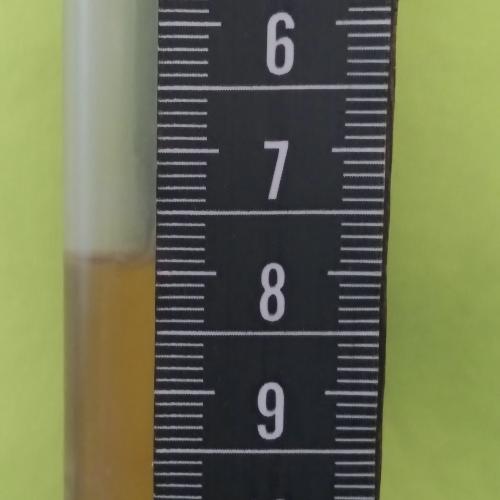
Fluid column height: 7.9 cm